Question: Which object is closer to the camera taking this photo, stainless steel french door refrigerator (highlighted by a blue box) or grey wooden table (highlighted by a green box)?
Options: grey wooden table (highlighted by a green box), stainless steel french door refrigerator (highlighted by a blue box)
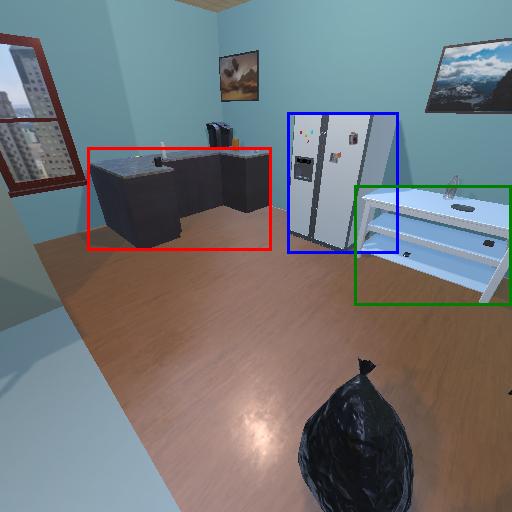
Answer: grey wooden table (highlighted by a green box)